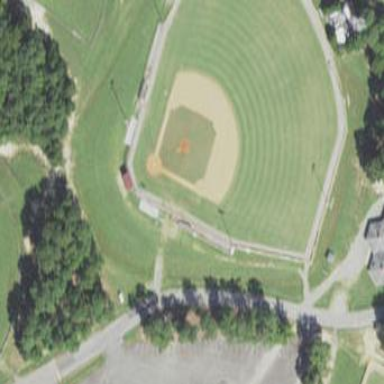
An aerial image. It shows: Grassy baseball pitch for leisure sports.